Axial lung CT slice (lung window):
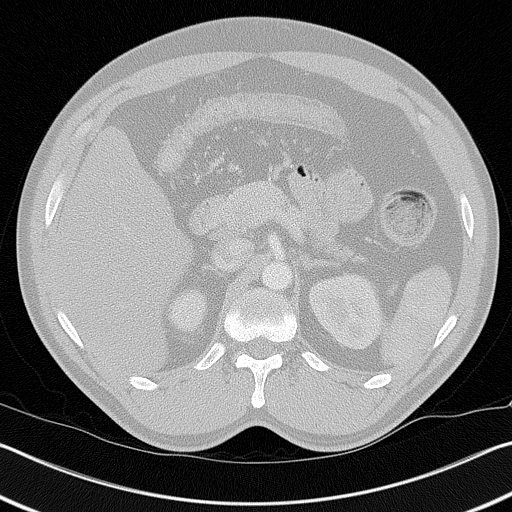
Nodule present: no